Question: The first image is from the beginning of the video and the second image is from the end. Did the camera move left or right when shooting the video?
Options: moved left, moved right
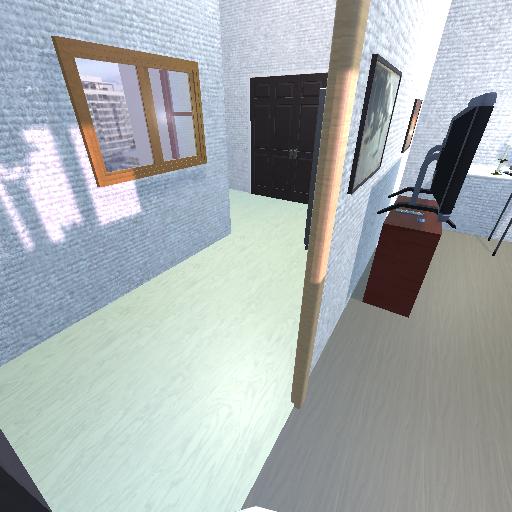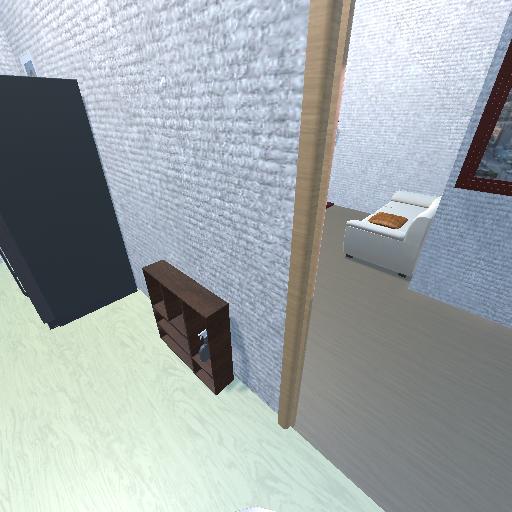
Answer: moved left